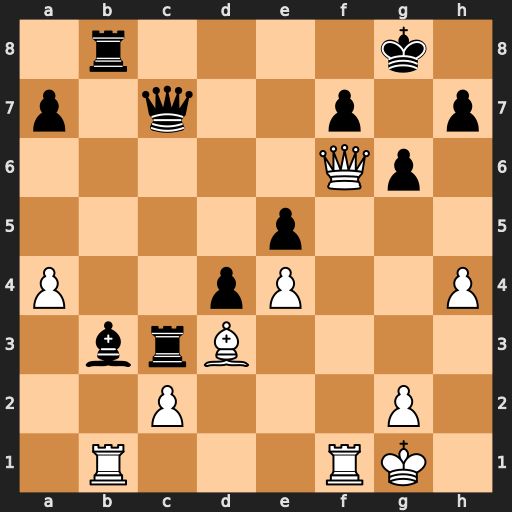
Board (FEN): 1r4k1/p1q2p1p/5Qp1/4p3/P2pP2P/1brB4/2P3P1/1R3RK1
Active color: w
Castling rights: -
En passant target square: -
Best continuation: Rxb3 Rcxb3 cxb3